Question: What is the reading of this measurement?
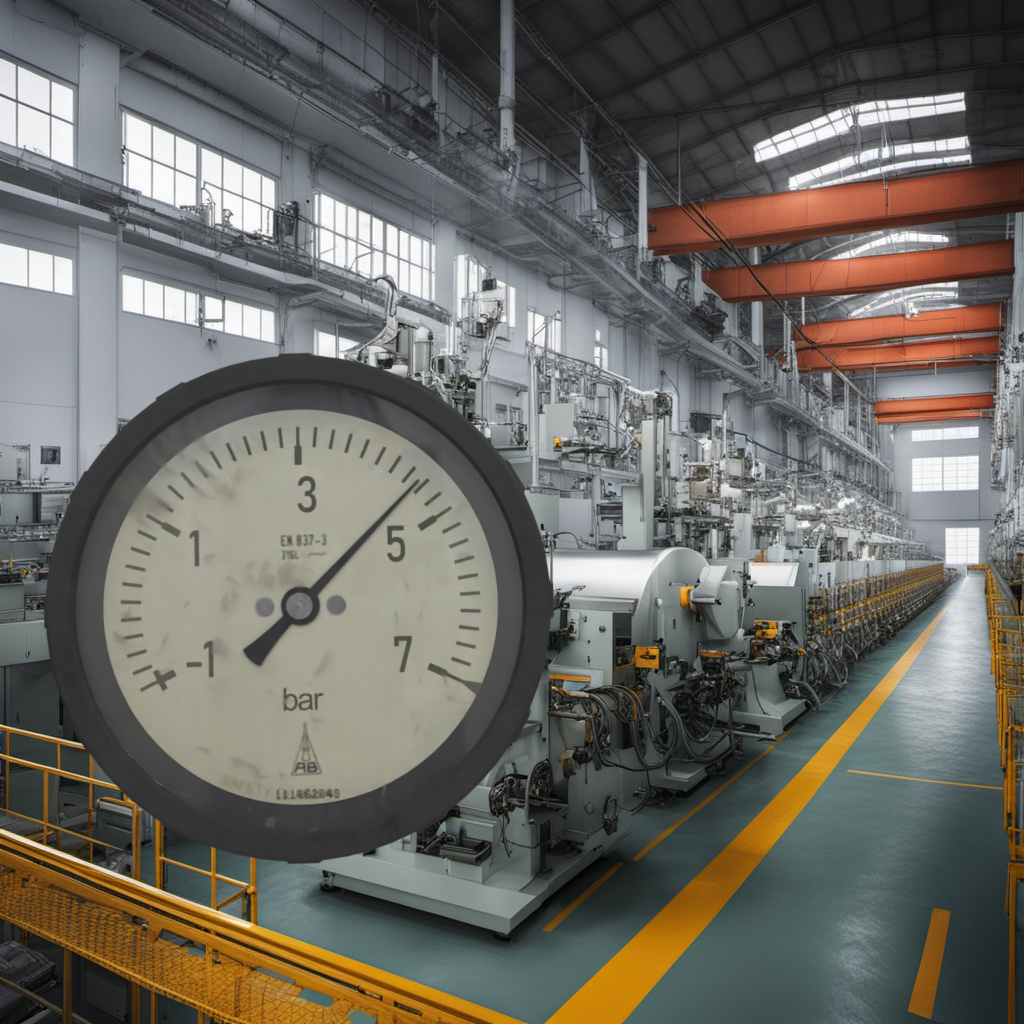
Answer: The result is 4.51
Question: What is the value range of the measurement in the image?
Answer: The range is from -1 to 7
Question: What is the minimum and maximum value range of this measurement?
Answer: The minimum value is -1 and the maximum value is 7